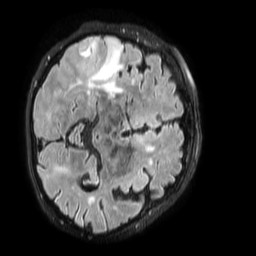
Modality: FLAIR
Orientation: axial
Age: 72
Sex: female
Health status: ill
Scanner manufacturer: philips
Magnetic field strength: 3 T
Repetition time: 4.8 s
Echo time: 0.34 s